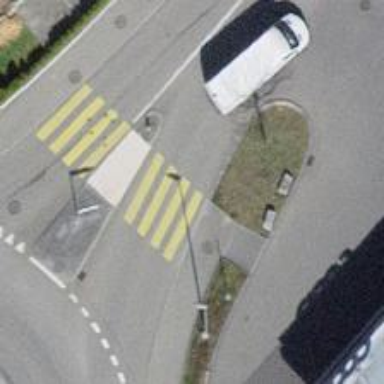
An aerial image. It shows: Uncontrolled zebra crossing on the road.